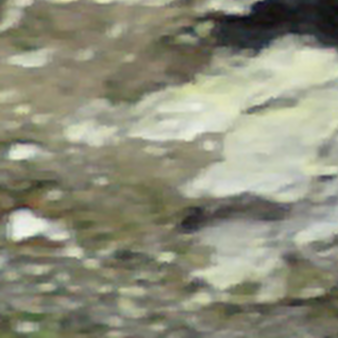
Label: other